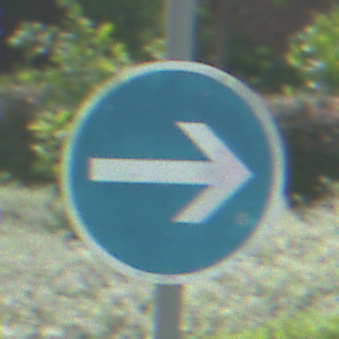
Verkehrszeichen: VorgeschriebeneFahrtrichtungHierRechts
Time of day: Midday
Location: Outdoor (Nature)
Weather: PartlyCloudy
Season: NotSpecified
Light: Natural